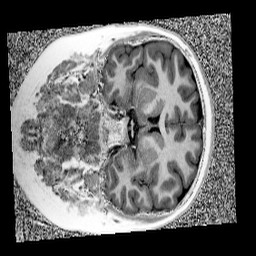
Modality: UNIT1
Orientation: coronal
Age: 11
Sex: male
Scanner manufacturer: siemens
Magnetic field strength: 3 T
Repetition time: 4 s
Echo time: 0.00299 s